Question: I want add a Google embed map in my website with driving direction, I have two sets of co-ordinates of start point and end point (39.<PHONE>,-<PHONE>) (39.<PHONE>,-<PHONE>). I have attached a sample view of the map. The co-ordinates will change in each page

Please help me.
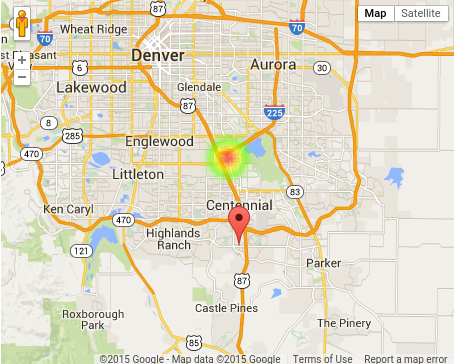
Answer: This script will be helpful for implement the same
'''
<!DOCTYPE html>
<html>
<head>
<meta name="viewport" content="initial-scale=1.0, user-scalable=no">
<meta charset="utf-8">
<title>Directions service</title>
<style>
html, body, #map-canvas {
height: 100%;
margin: 0px;
padding: 0px
}
#panel {
position: absolute;
top: 5px;
left: 50%;
margin-left: -180px;
z-index: 5;
background-color: #fff;
padding: 5px;
border: 1px solid #999;
}
</style>
<script src="https://maps.googleapis.com/maps/api/js?v=3.exp&signed_in=true"></script>
<script>
var directionsDisplay;
var directionsService = new google.maps.DirectionsService();
var map;
function initialize() {
directionsDisplay = new google.maps.DirectionsRenderer();
var chicago = new google.maps.LatLng(41.850033, -87.<PHONE>);
var mapOptions = {
zoom:7,
center: chicago
};
map = new google.maps.Map(document.getElementById('map-canvas'), mapOptions);
directionsDisplay.setMap(map);
}
function calcRoute() {
var start = document.getElementById('start').value;
var end = document.getElementById('end').value;
var request = {
origin:start,
destination:end,
travelMode: google.maps.TravelMode.DRIVING
};
directionsService.route(request, function(response, status) {
if (status == google.maps.DirectionsStatus.OK) {
directionsDisplay.setDirections(response);
}
});
}
google.maps.event.addDomListener(window, 'load', initialize);
</script>
</head>
<body>
<div id="panel">
<b>Start: </b>
<select id="start" onchange="calcRoute();">
<option value="chicago, il">Chicago</option>
<option value="st louis, mo">St Louis</option>
<option value="joplin, mo">Joplin, MO</option>
<option value="oklahoma city, ok">Oklahoma City</option>
<option value="amarillo, tx">Amarillo</option>
<option value="gallup, nm">Gallup, NM</option>
<option value="flagstaff, az">Flagstaff, AZ</option>
<option value="winona, az">Winona</option>
<option value="kingman, az">Kingman</option>
<option value="barstow, ca">Barstow</option>
<option value="san bernardino, ca">San Bernardino</option>
<option value="los angeles, ca">Los Angeles</option>
</select>
<b>End: </b>
<select id="end" onchange="calcRoute();">
<option value="chicago, il">Chicago</option>
<option value="st louis, mo">St Louis</option>
<option value="joplin, mo">Joplin, MO</option>
<option value="oklahoma city, ok">Oklahoma City</option>
<option value="amarillo, tx">Amarillo</option>
<option value="gallup, nm">Gallup, NM</option>
<option value="flagstaff, az">Flagstaff, AZ</option>
<option value="winona, az">Winona</option>
<option value="kingman, az">Kingman</option>
<option value="barstow, ca">Barstow</option>
<option value="san bernardino, ca">San Bernardino</option>
<option value="los angeles, ca">Los Angeles</option>
</select>
</div>
<div id="map-canvas"></div>
</body>
</html>
'''
<URL>